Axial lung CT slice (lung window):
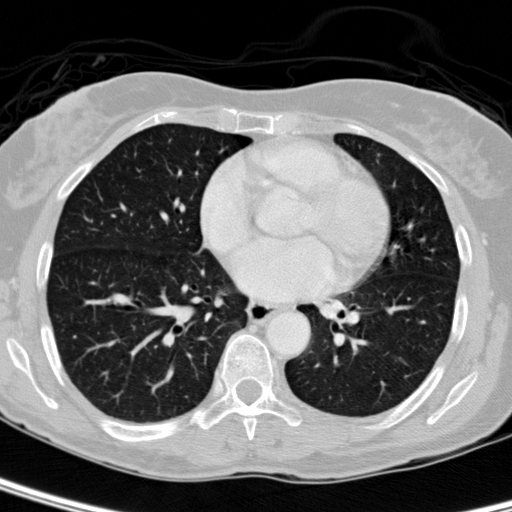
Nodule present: no